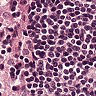
Metastatic tissue present: no